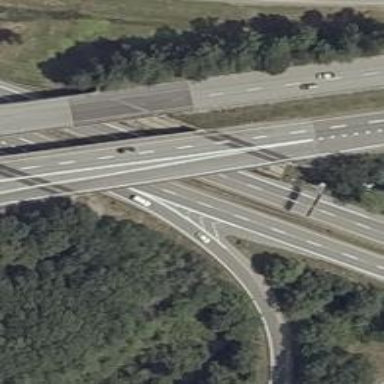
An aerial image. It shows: Motorway bridge with asphalt surface.